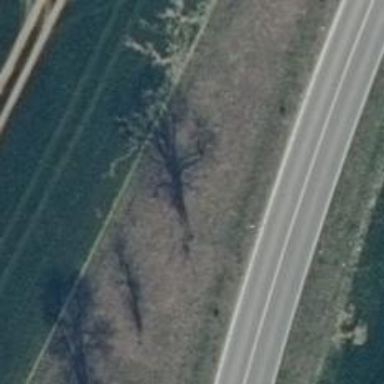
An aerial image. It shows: Row of broadleaved trees.